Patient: sex M, age 61
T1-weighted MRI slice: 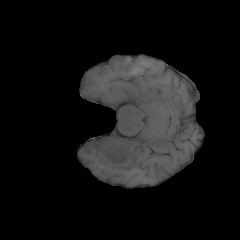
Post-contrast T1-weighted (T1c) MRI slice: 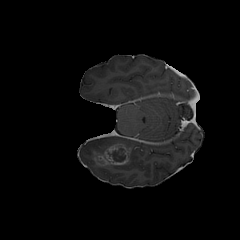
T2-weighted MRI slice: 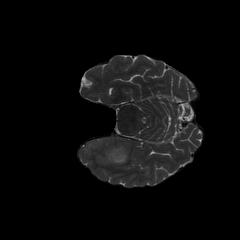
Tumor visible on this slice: yes
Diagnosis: Glioblastoma, IDH-wildtype
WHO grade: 4